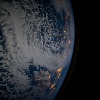
Label: cloud